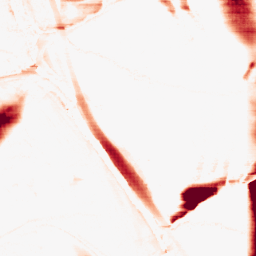
Category: morphological
Decomposition family: morphological_rect
Decomposition parameters: operation: opening
width: 50
height: 5
Upsampling method: sinc_blackman
Upsampling parameters: scale: 8
kernel_size: 16
Upsampling scale: 8